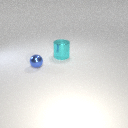
small blue metal sphere to the left of large cyan metal cylinder